Question: I have a comments section that loads images of different users from a database. The images are uploaded to the server and stored 100% of their original size (I don't care about this as this website is just a test project).
I am having a problem when it comes to displaying the images in the comments box - I want the images to retain their original proportions, but I am using CSS to blanket-resize all user avatars so that they fit nicely in the comments section.
Here is a screenshot of my problem (imagine that a user could upload an image of themselves that is in portrait orientation and my CSS would cause it to look horrible):

CSS:
> '''
/* ROUNDED AVATARS */
.avatar-frame{border: 2px solid #c7b89e;}
.avatar-frame,.avatar-frame img{
width: 150px;
height: 120px;
-webkit-border-radius: 30px; /* Saf3+, Chrome */
border-radius: 30px; /* Opera 10.5, IE 9 */
/* -moz-border-radius: 30px; Disabled for FF1+*/
}
'''
I have tried using 50% for the width and height of the image, but this will be different for each image featured surely?
ASP:
> '''
<%-- Comments Box --%>
<asp:GridView ID="GridView2" runat="server" AutoGenerateColumns="False"
DataSourceID="CommentsDataSource" Height="167px" Width="325px">
<Columns>
<asp:TemplateField HeaderText="Comments">
<ItemTemplate>
<table>
<tbody>
<tr>
<td rowspan="3"><div class="avatar-frame"><asp:Image ID="Image1" CssClass="templateimagefield"
NullImageUrl="~/img/no_image.jpg" runat="server" ImageUrl='<%#
Eval("AvatarURL","~/Account/{0}")%>'/></div>
</td>
<td><h2><%# Eval("BookCommenter")%></h2></td>
</tr>
<tr>
<td><h2><%# Eval("TagLine")%></h2></td>
</tr>
<tr>
<td><%# Eval("CommentBody")%></td>
</tr>
</tbody> </table>
</ItemTemplate>
</asp:TemplateField>
</Columns>
</asp:GridView>
'''
So yes any ideas about what I can do?
Cheers in advance,
Adam
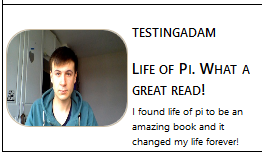
Answer: To maximize browser compatibility, only specify one dimension (probably width, according to your screenshot), and the image will be scaled to that width while preserving the height-to-width ratio.
hurrtz's max-width max-height is probably better if you are concerned about the possibility or the outcome of images being unusually tall (say, 150px wide by 1000px high).